Question: I have a recording program that stays 'TopMost' all the time except when I open a 'Modern app (Windows 8)' or the 'Start Screen'.
It is possible to make a desktop application stay on top of modern apps, like the 'Magnifying Glass' tool:

Now, the problem is that using the TopMost option and/or the API call in a WPF window won't work with modern apps.
## What I'm trying:
'''
static readonly IntPtr HWND_TOPMOST = new IntPtr(-1);
static readonly IntPtr HWND_NOTOPMOST = new IntPtr(-2);
static readonly IntPtr HWND_TOP = new IntPtr(0);
static readonly IntPtr HWND_BOTTOM = new IntPtr(1);
const UInt32 SWP_NOSIZE = 0x0001;
const UInt32 SWP_NOMOVE = 0x0002;
const UInt32 TOPMOST_FLAGS = SWP_NOMOVE | SWP_NOSIZE;
[DllImport("user32.dll")]
[return: MarshalAs(UnmanagedType.Bool)]
public static extern bool SetWindowPos(IntPtr hWnd, IntPtr hWndInsertAfter, int X, int Y, int cx, int cy, uint uFlags);
//OnLoaded event handler:
var source = PresentationSource.FromVisual(this) as HwndSource;
SetWindowPos(source.Handle, HWND_TOPMOST, 0, 0, 0, 0, TOPMOST_FLAGS);
'''
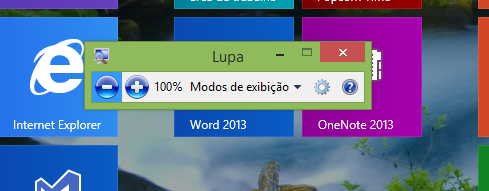
Answer: Only applications marked as Accessibility related can do this. To achieve it, follow these guidelines (taken from the comments section of <URL>:
>
1. The application must demand uiAccess (app.manifest)
2. The application must assert "topmost" window positioning (either in Win32/SetWindowPos or WinForms/WPF's "Topmost" property, programmatically or otherwise)
3. Without making changes to the group policy setting, it must be installed to some trusted location [C:\Windows, C:\Program Files, C:\Program Files (x86)]. a. Note: If you want to be able to run it out of an arbitrary location, you must disable the security setting: "User Account Control: Only elevate UIAccess applications that are installed in secure locations". b. Note2: This is the same as setting HKLM\Software\Microsoft\Windows\CurrentVersion\Policies\System\ValidateAdminCodeSignatures to 0
4. Said application cannot be ran in the debugger
5. If it's a .NET application a. The manifest must be embedded in a post-build step b. The application must have "delayed signing" (meaning it cannot be ran from the built-in debugger, although you can build and attach - this is what Microsoft does)
6. The application must be signed with a trusted certificate.
7. Said trusted certificate must be installed to the Trusted Root Certificate Authority (this is important! It must not just simply installed) For more info see: http://msdn.microsoft.com/en-us/library/ms726294
... Not really a trivial task!